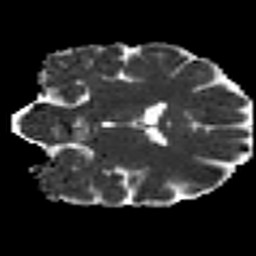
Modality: MD
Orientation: coronal
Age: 41
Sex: female
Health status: healthy
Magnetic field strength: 3 T
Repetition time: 8.4 s
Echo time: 0.0926 s